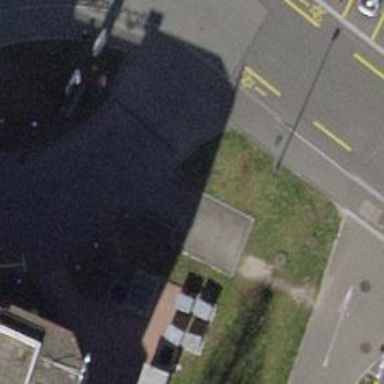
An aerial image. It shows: Brown bench in the vicinity.